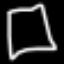
Label: square